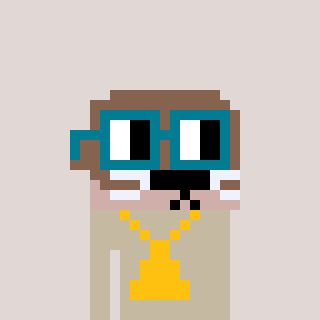
a pixel art character with square dark green glasses, a otter-shaped head and a bege-colored body on a warm background